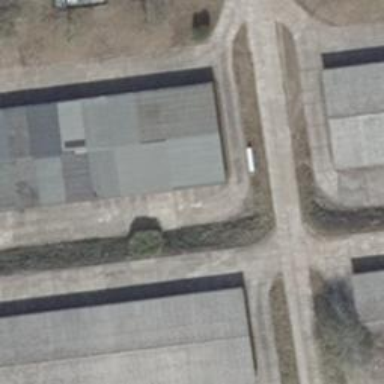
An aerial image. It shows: Group of garages.